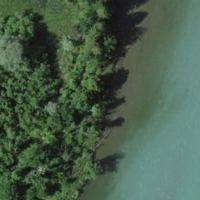
EUNIS habitat code: 44
Species observed at this site:
Argynnis paphia
Pararge aegeria